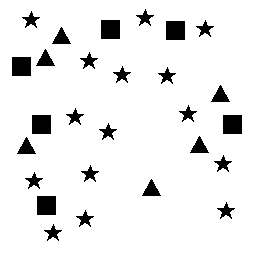
Squares: 6
Triangles: 6
Stars: 15
Total shapes: 27